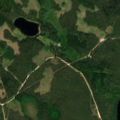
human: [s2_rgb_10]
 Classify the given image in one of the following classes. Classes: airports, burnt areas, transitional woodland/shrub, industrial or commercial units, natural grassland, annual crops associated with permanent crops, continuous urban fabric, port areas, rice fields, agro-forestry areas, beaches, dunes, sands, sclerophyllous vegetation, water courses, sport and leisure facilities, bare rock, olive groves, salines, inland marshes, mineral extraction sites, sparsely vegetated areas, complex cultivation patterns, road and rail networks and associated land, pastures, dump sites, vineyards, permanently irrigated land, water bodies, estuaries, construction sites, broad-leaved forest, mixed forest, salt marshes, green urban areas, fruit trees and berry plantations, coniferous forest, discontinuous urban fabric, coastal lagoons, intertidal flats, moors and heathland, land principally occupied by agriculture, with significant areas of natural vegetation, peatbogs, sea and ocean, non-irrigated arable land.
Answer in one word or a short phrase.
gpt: coniferous forest, mixed forest, transitional woodland/shrub, water bodies